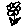
Label: flower